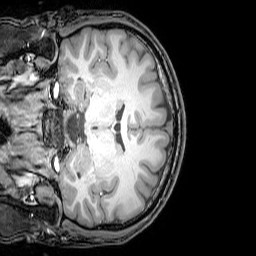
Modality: T1w
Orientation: coronal
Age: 23
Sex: male
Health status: healthy
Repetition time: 0.081 s
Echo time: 0.037 s